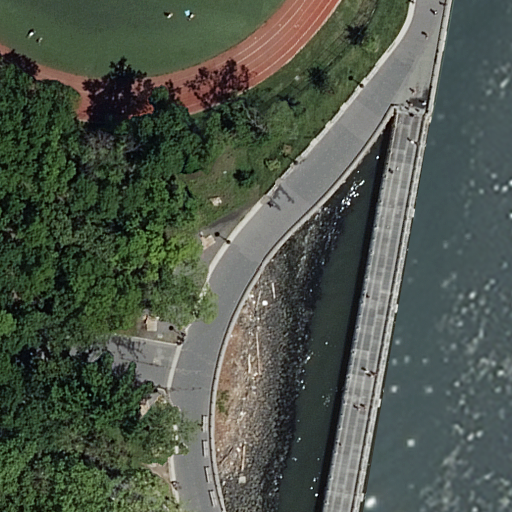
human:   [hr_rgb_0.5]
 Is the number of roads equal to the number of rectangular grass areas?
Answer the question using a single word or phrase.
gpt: no

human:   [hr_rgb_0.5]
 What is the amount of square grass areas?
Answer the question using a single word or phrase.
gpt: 0

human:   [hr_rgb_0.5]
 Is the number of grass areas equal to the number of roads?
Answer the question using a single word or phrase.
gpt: no

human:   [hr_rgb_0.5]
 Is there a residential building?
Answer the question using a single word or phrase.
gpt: no

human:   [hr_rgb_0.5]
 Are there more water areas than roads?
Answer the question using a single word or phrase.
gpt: no

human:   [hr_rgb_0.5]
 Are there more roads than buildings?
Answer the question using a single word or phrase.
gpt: yes

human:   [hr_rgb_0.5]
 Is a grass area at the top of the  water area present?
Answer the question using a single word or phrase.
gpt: yes

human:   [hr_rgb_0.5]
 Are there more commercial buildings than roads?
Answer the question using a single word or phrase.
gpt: no

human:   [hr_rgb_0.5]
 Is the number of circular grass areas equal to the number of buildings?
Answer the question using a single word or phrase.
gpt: yes

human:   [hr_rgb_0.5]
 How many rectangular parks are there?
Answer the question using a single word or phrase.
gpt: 1

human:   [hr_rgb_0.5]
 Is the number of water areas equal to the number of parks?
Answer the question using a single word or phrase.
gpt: yes

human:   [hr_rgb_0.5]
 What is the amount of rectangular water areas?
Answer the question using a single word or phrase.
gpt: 0

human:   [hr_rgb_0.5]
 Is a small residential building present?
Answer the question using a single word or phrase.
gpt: no

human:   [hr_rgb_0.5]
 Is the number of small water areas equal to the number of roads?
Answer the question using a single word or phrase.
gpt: no

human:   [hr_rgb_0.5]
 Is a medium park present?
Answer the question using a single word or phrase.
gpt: no

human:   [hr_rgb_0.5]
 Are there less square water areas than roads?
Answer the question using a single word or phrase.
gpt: yes

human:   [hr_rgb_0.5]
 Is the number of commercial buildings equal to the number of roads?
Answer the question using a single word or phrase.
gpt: no

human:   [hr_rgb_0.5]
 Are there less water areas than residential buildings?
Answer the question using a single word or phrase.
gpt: no

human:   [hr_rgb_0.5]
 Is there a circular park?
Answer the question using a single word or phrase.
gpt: no

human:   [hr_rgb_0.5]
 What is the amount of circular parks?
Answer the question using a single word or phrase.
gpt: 0

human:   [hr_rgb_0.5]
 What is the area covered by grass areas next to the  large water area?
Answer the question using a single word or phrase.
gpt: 274m2

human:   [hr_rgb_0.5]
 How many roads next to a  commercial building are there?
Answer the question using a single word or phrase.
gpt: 0

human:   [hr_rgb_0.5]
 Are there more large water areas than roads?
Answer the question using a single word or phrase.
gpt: no

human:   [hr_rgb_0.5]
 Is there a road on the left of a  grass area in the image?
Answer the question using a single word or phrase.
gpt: no

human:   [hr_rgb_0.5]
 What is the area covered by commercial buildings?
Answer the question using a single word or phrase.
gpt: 0m2

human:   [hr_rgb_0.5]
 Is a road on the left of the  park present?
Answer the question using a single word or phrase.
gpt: no

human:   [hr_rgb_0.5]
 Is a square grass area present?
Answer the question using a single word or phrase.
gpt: no

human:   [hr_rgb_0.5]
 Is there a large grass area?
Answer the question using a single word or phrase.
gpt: no

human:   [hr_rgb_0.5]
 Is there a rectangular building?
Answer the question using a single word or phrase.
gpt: no

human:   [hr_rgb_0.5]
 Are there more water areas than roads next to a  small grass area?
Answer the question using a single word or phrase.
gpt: yes

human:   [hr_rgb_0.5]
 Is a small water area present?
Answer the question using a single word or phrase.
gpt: no

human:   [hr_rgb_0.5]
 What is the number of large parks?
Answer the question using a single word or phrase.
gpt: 1

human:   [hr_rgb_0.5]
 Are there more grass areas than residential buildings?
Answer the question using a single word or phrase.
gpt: yes

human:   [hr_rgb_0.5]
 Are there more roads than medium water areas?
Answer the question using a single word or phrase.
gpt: yes

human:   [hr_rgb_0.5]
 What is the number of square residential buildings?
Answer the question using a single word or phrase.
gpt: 0

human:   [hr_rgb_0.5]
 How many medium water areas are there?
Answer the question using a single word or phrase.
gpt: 0